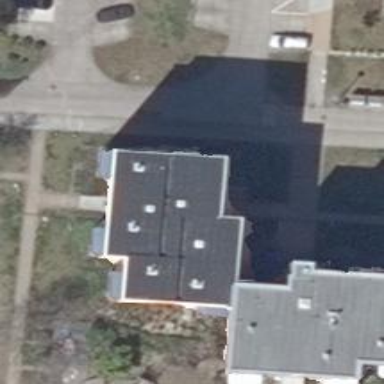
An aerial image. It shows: Residential building with flat roof made of tar paper.